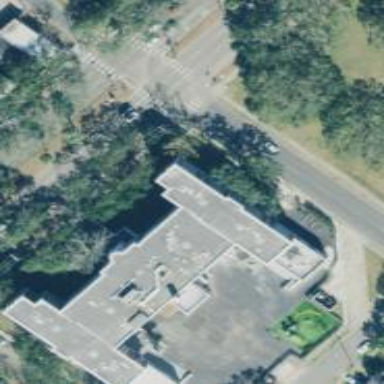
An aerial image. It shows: School building.